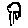
Label: flower